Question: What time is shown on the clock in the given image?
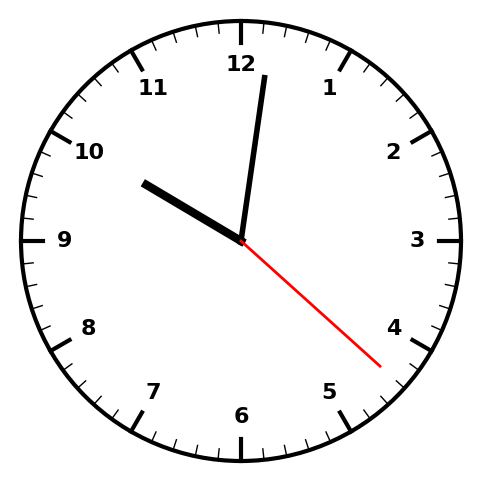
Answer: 10:01:22